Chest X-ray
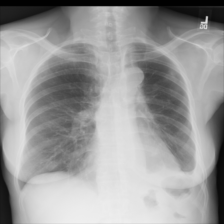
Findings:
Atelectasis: negative
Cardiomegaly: negative
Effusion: negative
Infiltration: negative
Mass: positive
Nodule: negative
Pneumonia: negative
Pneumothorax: negative
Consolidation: negative
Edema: negative
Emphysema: negative
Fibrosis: positive
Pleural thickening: positive
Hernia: negative